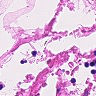
Metastatic tissue present: no